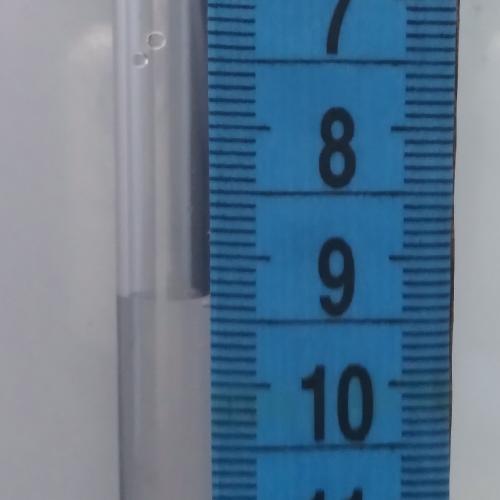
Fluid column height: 9.3 cm